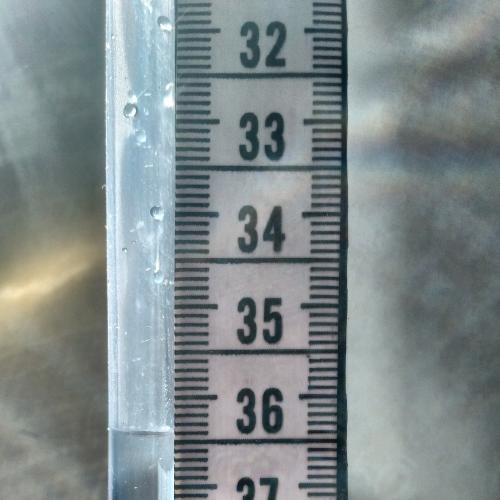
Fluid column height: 36.4 cm